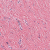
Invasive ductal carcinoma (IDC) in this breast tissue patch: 0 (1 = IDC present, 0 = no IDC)